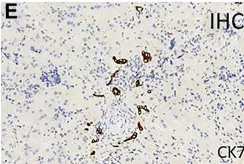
Case 3 (age of 8 weeks:. Immunohistochemical (IHC) staining of cytokeratin 7 (CK7), which is a specific marker for bile duct epithelial cells. Original magnification, x200.
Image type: pathology (immunostaining)